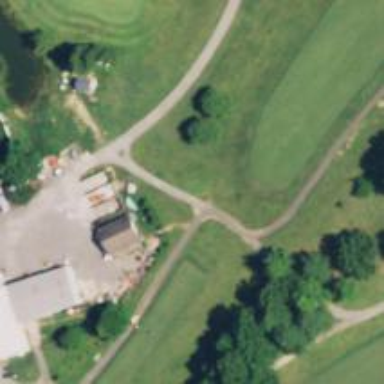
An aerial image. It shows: Path used for both walking and golf.